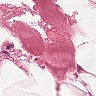
Metastatic tissue present: no